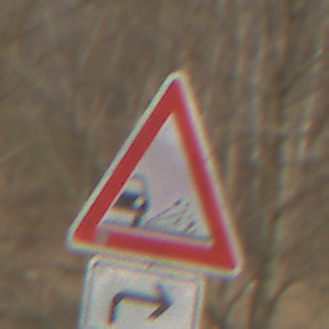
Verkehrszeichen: SplittSchotter
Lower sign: RichtungsangabeDurchPfeile5
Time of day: MorningAfternoon
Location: Outdoor (Nature)
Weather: PartlyCloudy
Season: Winter
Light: Natural